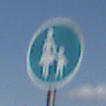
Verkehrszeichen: Gehweg
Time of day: Midday
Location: Outdoor (Nature)
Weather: Clear
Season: NotSpecified
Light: Natural